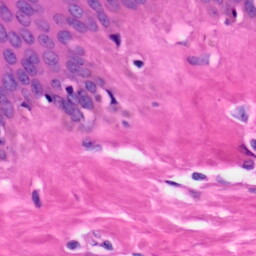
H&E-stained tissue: Skin